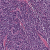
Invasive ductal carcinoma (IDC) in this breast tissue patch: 1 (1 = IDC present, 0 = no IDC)